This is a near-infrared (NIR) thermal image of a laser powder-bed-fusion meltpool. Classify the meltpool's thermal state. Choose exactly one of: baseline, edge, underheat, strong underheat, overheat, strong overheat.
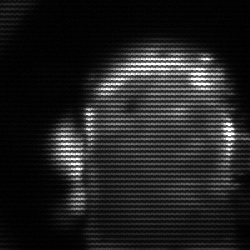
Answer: baseline